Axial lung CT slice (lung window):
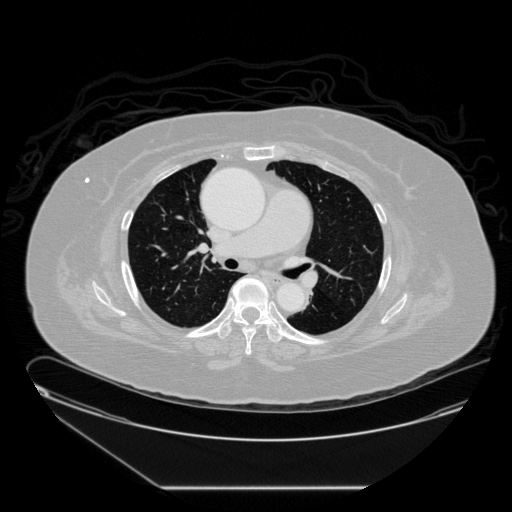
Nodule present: no